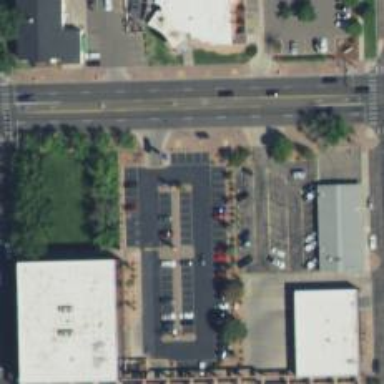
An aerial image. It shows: Parking space.